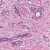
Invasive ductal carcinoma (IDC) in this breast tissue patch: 1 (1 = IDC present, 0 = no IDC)